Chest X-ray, AP view. Patient: 49 years old, sex F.
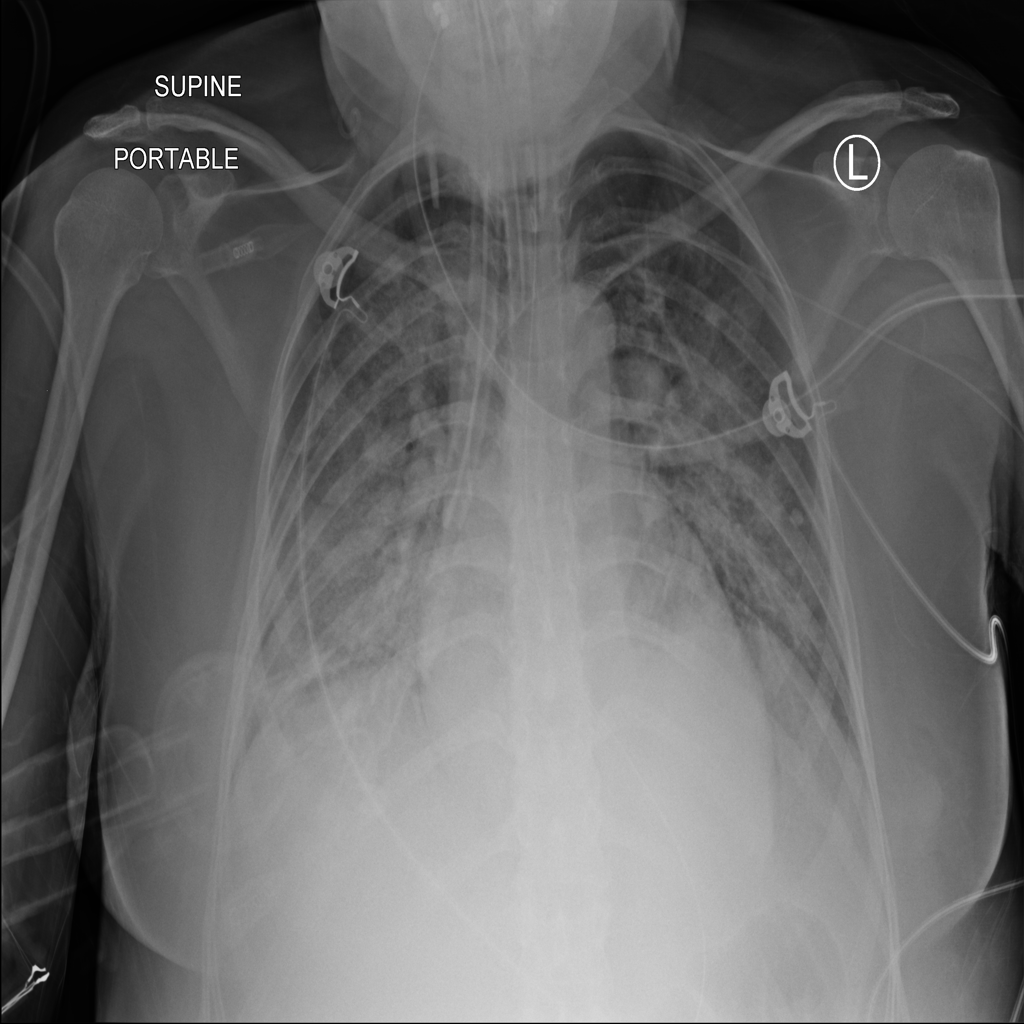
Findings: Infiltration